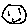
Label: smiley face